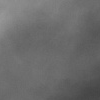
Atmospheric dust classification: dusty